Field crop: maize
Growth stage: 2
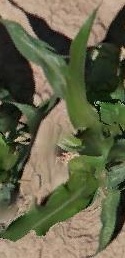
Species: maize